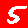
Digit: 5